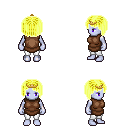
a pixel art fantasy rpg character, female body template, dark elf, purple skin, brown tunic, white pants, gold pageboy hairstyle, gold tiara, four views (front, back, left, right), 2x2 character sprite sheet, small pixel art, hard edges, no anti-aliasing